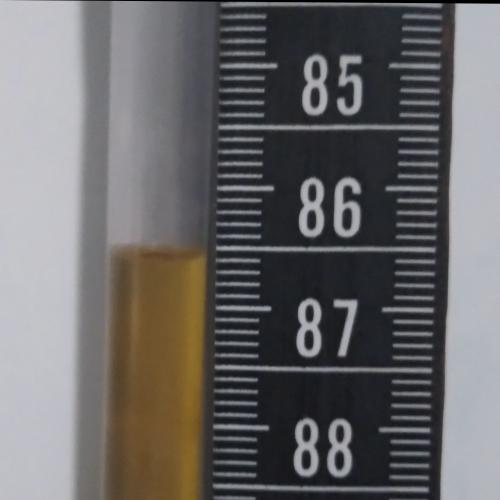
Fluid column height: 86.6 cm